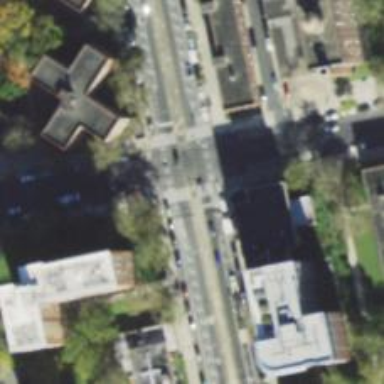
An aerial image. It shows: Asphalt footway on traffic island.